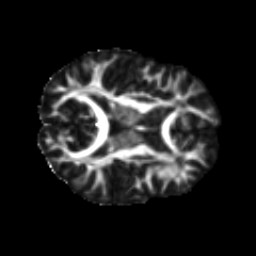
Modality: FA
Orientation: axial
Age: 14
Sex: female
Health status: ill
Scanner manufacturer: ge
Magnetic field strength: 3 T
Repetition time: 6.752 s
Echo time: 0.079 s